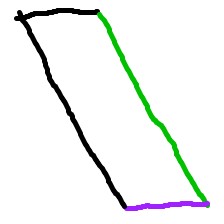
Shape: parallelogram